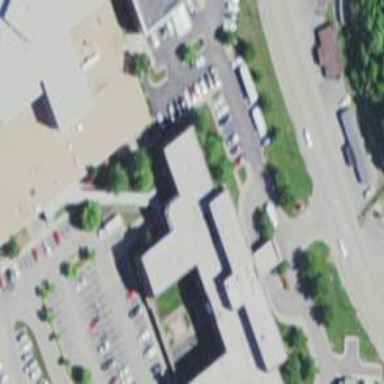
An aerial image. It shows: Hospital building.